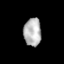
Tissue: lung
Cell type: Epithelial cells
Senescence score: 0.235
Nuclear area (px): 485
Mean DAPI intensity: 178.111